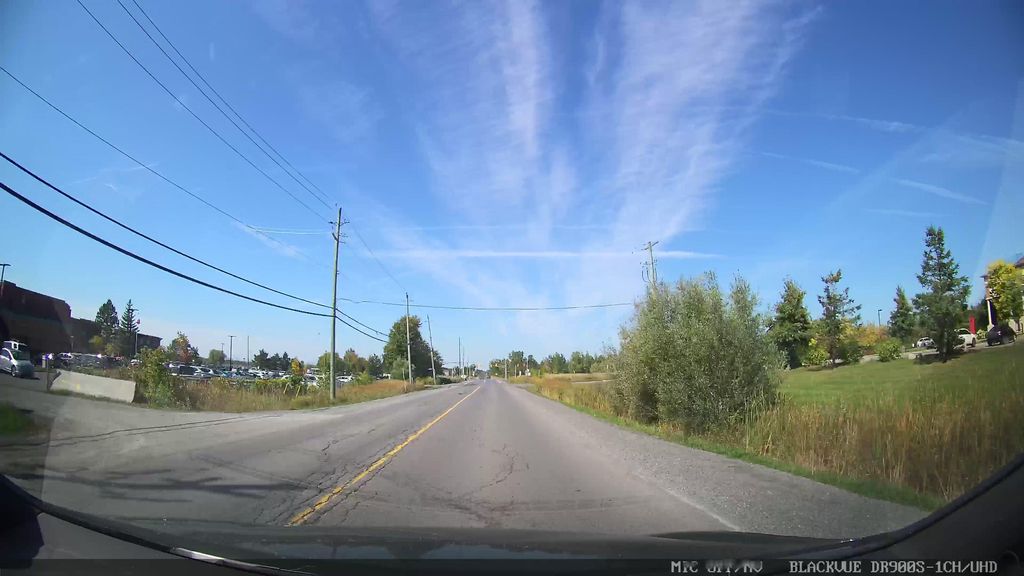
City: ottawa-gatineau